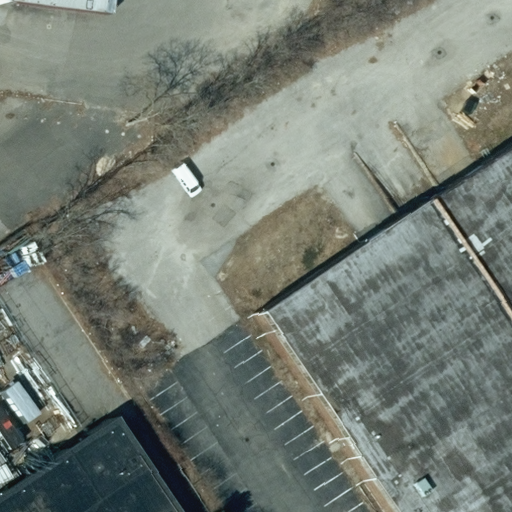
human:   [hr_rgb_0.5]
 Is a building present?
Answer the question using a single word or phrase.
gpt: yes

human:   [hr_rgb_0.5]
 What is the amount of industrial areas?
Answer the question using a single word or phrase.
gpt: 1

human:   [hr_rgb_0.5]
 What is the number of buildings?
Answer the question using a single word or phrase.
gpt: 2

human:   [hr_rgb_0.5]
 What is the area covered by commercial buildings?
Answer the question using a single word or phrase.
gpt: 0m2

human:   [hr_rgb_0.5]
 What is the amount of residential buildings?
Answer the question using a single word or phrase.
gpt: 0

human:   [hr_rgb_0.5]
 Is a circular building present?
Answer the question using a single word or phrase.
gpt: no

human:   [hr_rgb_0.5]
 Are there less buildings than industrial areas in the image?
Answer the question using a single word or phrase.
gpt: no

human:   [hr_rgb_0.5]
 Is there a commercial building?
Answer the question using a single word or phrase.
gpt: no

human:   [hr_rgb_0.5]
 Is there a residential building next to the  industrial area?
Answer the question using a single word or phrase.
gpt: no

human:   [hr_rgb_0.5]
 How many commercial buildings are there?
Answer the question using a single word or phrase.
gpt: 0

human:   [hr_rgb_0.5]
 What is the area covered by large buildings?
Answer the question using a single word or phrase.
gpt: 3024m2

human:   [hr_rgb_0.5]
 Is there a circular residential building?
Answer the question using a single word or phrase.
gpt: no

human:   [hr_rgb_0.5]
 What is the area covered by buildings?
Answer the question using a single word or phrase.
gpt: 3031m2

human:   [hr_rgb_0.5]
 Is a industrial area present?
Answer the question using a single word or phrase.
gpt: yes

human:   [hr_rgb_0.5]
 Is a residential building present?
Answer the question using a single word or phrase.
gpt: no

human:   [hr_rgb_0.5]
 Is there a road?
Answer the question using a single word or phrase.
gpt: no

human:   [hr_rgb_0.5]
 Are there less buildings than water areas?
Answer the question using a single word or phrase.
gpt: no

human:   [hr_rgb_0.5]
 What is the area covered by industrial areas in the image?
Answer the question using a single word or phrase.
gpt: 10623m2

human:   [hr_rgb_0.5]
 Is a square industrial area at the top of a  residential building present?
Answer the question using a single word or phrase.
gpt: no

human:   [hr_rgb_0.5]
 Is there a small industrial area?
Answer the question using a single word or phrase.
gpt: no

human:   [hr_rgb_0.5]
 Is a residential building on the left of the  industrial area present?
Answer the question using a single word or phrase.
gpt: no

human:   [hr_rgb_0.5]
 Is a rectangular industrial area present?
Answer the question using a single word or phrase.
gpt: yes

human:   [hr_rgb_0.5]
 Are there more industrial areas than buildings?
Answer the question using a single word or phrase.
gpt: no

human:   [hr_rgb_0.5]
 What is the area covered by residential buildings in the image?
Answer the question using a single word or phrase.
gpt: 0m2

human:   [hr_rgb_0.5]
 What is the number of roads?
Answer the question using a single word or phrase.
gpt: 0

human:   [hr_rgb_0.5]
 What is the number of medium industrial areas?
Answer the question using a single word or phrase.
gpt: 0

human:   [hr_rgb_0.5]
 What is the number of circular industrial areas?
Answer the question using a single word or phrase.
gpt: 0

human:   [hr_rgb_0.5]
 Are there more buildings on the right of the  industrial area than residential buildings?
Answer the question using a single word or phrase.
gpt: no

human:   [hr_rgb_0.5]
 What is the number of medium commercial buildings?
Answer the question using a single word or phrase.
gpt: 0

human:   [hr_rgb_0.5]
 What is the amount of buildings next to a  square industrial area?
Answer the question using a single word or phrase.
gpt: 0

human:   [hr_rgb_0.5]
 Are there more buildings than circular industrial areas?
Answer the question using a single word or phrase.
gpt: yes

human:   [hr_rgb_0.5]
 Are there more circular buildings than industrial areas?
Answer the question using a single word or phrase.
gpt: no

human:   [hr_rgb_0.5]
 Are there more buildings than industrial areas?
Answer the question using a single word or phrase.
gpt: yes

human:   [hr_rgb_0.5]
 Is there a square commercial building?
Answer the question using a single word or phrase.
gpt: no

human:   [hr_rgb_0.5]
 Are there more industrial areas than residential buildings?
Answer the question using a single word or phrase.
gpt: yes

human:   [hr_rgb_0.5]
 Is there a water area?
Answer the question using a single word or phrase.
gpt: no

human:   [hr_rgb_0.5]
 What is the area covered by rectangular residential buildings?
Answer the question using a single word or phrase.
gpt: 0m2

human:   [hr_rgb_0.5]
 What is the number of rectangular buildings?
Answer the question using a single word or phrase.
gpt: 2

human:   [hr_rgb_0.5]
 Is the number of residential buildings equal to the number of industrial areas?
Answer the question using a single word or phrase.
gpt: no

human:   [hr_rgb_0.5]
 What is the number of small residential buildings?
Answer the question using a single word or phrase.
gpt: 0

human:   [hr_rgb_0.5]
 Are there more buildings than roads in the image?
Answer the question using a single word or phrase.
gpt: yes

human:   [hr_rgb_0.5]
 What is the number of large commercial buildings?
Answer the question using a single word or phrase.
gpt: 0

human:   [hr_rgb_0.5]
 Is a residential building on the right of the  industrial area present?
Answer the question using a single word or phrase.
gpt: no

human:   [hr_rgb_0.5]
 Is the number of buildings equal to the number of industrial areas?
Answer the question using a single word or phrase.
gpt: no

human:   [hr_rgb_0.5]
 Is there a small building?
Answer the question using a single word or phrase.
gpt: yes

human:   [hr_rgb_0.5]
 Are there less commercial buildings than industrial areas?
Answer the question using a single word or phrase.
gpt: yes

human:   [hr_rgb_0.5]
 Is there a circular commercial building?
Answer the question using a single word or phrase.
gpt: no

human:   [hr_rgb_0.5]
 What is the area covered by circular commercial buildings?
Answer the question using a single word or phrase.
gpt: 0m2

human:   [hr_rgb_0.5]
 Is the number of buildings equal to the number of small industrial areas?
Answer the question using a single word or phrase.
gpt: no

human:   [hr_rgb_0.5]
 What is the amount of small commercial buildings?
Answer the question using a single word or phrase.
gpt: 0

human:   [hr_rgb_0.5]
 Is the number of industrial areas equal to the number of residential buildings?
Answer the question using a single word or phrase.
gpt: no

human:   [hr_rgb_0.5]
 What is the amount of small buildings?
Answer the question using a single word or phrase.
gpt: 1

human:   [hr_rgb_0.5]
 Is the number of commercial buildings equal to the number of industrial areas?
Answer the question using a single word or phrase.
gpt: no

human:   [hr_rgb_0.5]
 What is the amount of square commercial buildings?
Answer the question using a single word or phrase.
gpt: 0

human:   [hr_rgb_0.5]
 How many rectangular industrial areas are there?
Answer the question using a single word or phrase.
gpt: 1

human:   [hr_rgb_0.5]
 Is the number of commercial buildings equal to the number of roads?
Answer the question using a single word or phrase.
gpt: yes

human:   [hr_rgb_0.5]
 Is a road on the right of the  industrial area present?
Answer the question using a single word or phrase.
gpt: no

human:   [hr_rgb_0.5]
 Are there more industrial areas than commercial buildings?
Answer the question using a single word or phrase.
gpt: yes

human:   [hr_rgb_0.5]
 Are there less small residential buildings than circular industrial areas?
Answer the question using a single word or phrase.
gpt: no

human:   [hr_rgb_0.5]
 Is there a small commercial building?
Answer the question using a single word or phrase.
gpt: no

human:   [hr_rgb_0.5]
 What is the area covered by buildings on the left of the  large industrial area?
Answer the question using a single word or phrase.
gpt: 3031m2

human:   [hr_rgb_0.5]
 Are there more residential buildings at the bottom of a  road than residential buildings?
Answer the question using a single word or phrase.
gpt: no

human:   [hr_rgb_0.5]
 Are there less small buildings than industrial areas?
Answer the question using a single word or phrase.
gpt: no

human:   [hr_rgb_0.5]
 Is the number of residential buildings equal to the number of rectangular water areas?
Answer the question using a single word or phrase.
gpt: yes